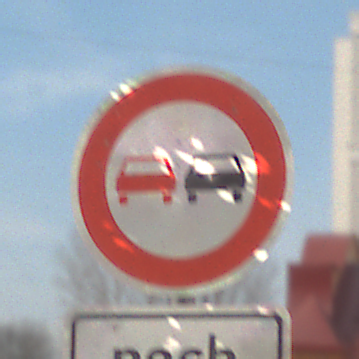
Verkehrszeichen: Ueberholverbot
Zusatzzeichen unten: LaengeEinerStrecke4
Umgebung: Outdoor, Urban
Tageszeit: MorningAfternoon
Wetter: PartlyCloudy
Licht: Natural
Jahreszeit: NotSpecified
Kontrast: HighContrast